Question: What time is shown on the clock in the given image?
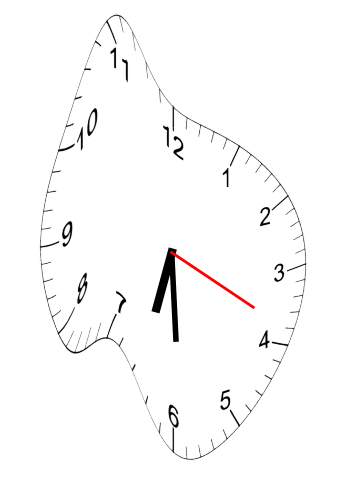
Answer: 06:29:19